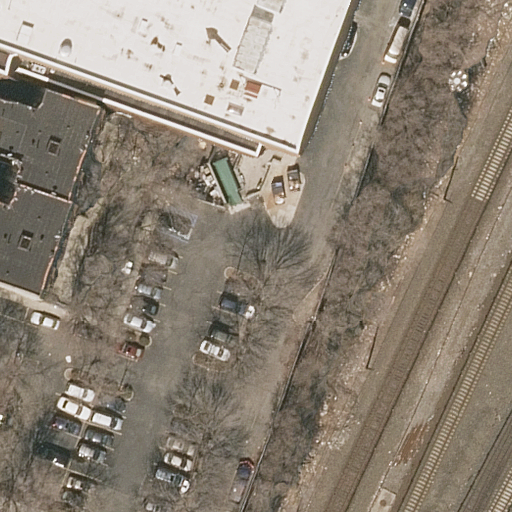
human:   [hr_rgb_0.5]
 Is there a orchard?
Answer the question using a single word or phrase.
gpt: no

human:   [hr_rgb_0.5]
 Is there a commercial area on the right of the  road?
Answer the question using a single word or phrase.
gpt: no

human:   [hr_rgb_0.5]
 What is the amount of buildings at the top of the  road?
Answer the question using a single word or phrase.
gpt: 2

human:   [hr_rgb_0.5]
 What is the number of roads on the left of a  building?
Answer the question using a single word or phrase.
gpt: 0

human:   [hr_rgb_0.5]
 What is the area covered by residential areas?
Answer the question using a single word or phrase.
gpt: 0m2

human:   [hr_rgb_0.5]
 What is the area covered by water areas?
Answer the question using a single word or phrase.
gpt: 0m2

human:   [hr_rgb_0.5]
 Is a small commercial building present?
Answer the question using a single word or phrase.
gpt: no

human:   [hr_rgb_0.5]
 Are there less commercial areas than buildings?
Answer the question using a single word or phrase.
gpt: yes

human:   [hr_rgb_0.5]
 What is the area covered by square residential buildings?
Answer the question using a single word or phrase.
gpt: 0m2

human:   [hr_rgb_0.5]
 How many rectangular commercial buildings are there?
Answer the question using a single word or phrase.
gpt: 0

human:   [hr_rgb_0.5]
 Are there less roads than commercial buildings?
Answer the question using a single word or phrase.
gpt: no

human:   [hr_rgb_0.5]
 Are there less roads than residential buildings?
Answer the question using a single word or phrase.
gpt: yes

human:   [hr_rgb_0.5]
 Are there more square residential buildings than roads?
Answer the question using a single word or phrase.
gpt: no

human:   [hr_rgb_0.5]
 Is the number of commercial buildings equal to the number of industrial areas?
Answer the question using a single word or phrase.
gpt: yes

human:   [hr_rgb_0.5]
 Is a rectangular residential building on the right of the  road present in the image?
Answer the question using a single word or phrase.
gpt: no

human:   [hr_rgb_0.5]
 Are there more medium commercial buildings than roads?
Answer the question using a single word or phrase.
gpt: no

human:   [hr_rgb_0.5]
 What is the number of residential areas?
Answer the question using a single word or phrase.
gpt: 0

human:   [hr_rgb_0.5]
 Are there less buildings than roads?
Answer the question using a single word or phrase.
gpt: no

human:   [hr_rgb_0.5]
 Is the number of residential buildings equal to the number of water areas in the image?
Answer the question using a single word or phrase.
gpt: no

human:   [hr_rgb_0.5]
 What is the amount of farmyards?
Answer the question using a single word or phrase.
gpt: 0

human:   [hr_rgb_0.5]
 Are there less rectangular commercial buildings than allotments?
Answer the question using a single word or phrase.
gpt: no

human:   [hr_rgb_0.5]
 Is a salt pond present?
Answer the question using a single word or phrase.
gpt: no

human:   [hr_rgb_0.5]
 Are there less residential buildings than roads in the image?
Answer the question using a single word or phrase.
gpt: no

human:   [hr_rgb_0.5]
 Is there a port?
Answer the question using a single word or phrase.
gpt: no

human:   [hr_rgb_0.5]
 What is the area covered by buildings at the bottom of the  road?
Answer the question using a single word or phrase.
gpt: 0m2

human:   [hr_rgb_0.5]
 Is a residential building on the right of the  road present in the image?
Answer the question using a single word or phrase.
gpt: no

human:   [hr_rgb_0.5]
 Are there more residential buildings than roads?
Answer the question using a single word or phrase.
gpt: yes

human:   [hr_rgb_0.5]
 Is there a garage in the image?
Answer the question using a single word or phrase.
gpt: no

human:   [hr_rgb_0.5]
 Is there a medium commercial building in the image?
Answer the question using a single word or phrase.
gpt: no

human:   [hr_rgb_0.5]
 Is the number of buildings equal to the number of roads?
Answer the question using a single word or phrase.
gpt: no

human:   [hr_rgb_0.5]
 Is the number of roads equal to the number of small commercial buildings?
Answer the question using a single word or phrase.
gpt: no

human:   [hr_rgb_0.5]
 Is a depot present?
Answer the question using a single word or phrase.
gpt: no

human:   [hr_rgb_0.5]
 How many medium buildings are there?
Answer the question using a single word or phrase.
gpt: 2

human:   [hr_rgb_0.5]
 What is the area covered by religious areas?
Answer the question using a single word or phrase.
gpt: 0m2

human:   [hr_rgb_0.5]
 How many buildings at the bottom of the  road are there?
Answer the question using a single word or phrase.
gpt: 0

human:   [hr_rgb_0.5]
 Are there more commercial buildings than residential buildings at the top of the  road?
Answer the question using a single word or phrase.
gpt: no